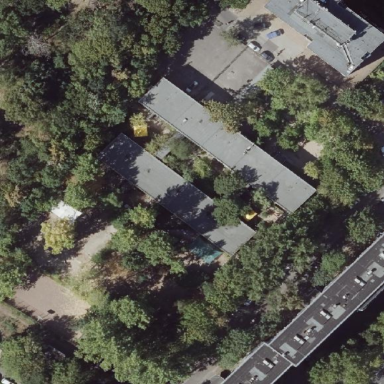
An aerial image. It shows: Kindergarten.